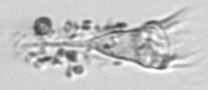
Label: Tintinnina